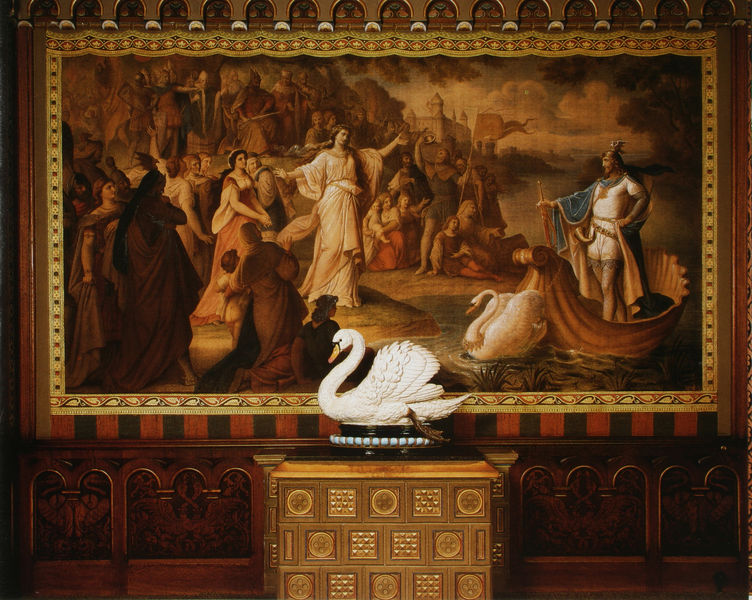
Titel: "Lohengrins Ankunft" an der Nordwand des Wohnzimmers von Schloss Neuschwanstein
Künstler: August von Heckel
Standort: Schwangau
Institution: Schloss Neuschwanstein
Schlagwörter: gemälde, gott, himmel, mann, meer, vogel, wasser, frauen, menschen, stadt, braun, frau, holz, männer, szene, rot, teppich, rahmen, bild, natur, gold, interieur, kind, boot, kamin, kinder, ofen, schiff, strand, schwan, fahne, rundbogen, blue, crowd, feathers, king, könig, men, people, red, soldier, sword, white, women, black, dress, green, group, interior, lady, painting, robe, table, wall, woman, yellow, wandteppich, wandgemälde, streifen, tapestry, brown, foto, burg, volk, kacheln, ritter, darstellung, intarsien, schloß, clouds, gods, man, mythology, sky, sage, mittelalter, boat, lake, landscape, ocean, orange, sea, shore, water, horizon, trees, helmet, koenigin, muschel, museum, wei?, coast, reeds, river, frame, castle, shadow, bird, birds, myth, schwäne, necklace, photo, sculpture, statue, wind, children, flag, ancient, cloak, leaves, neck, jesus, opera, art, bogenfries, large, holzverkleidung, religion, antiquity, chest, horn, paint, pillar, muschelschale, drama, leda, zeus, christianity, pedestal, lohengrin, mural, potrait, intereur, banner, princess, furniture, drwaing, oelgemaelde, goose, heroes, pennant, preaching, swan, speech, duck, artwork, embossed, odysseus, arrival, greeting, figurine, geese, welcome, painiting, wall hanging, waterfowl, swans, burgf, wagner, furnituyre, penelope, cygnet, crowsd, paneled, childrne, myt, folktale, coracle, wchildren, 구름, 명화, 백조, 배, 박물관, 신, 궁전, 액자, 고급스러운, 전시회, 승리자, 환영, elsa, bayreuth, oil, empress